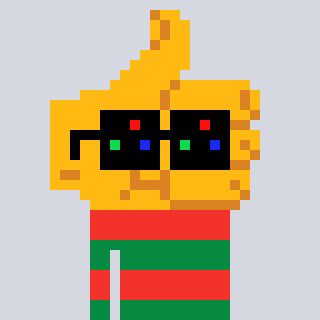
a pixel art character with square black sunglasses, a thumbsup-shaped head and a green-colored body on a cool background